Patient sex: M
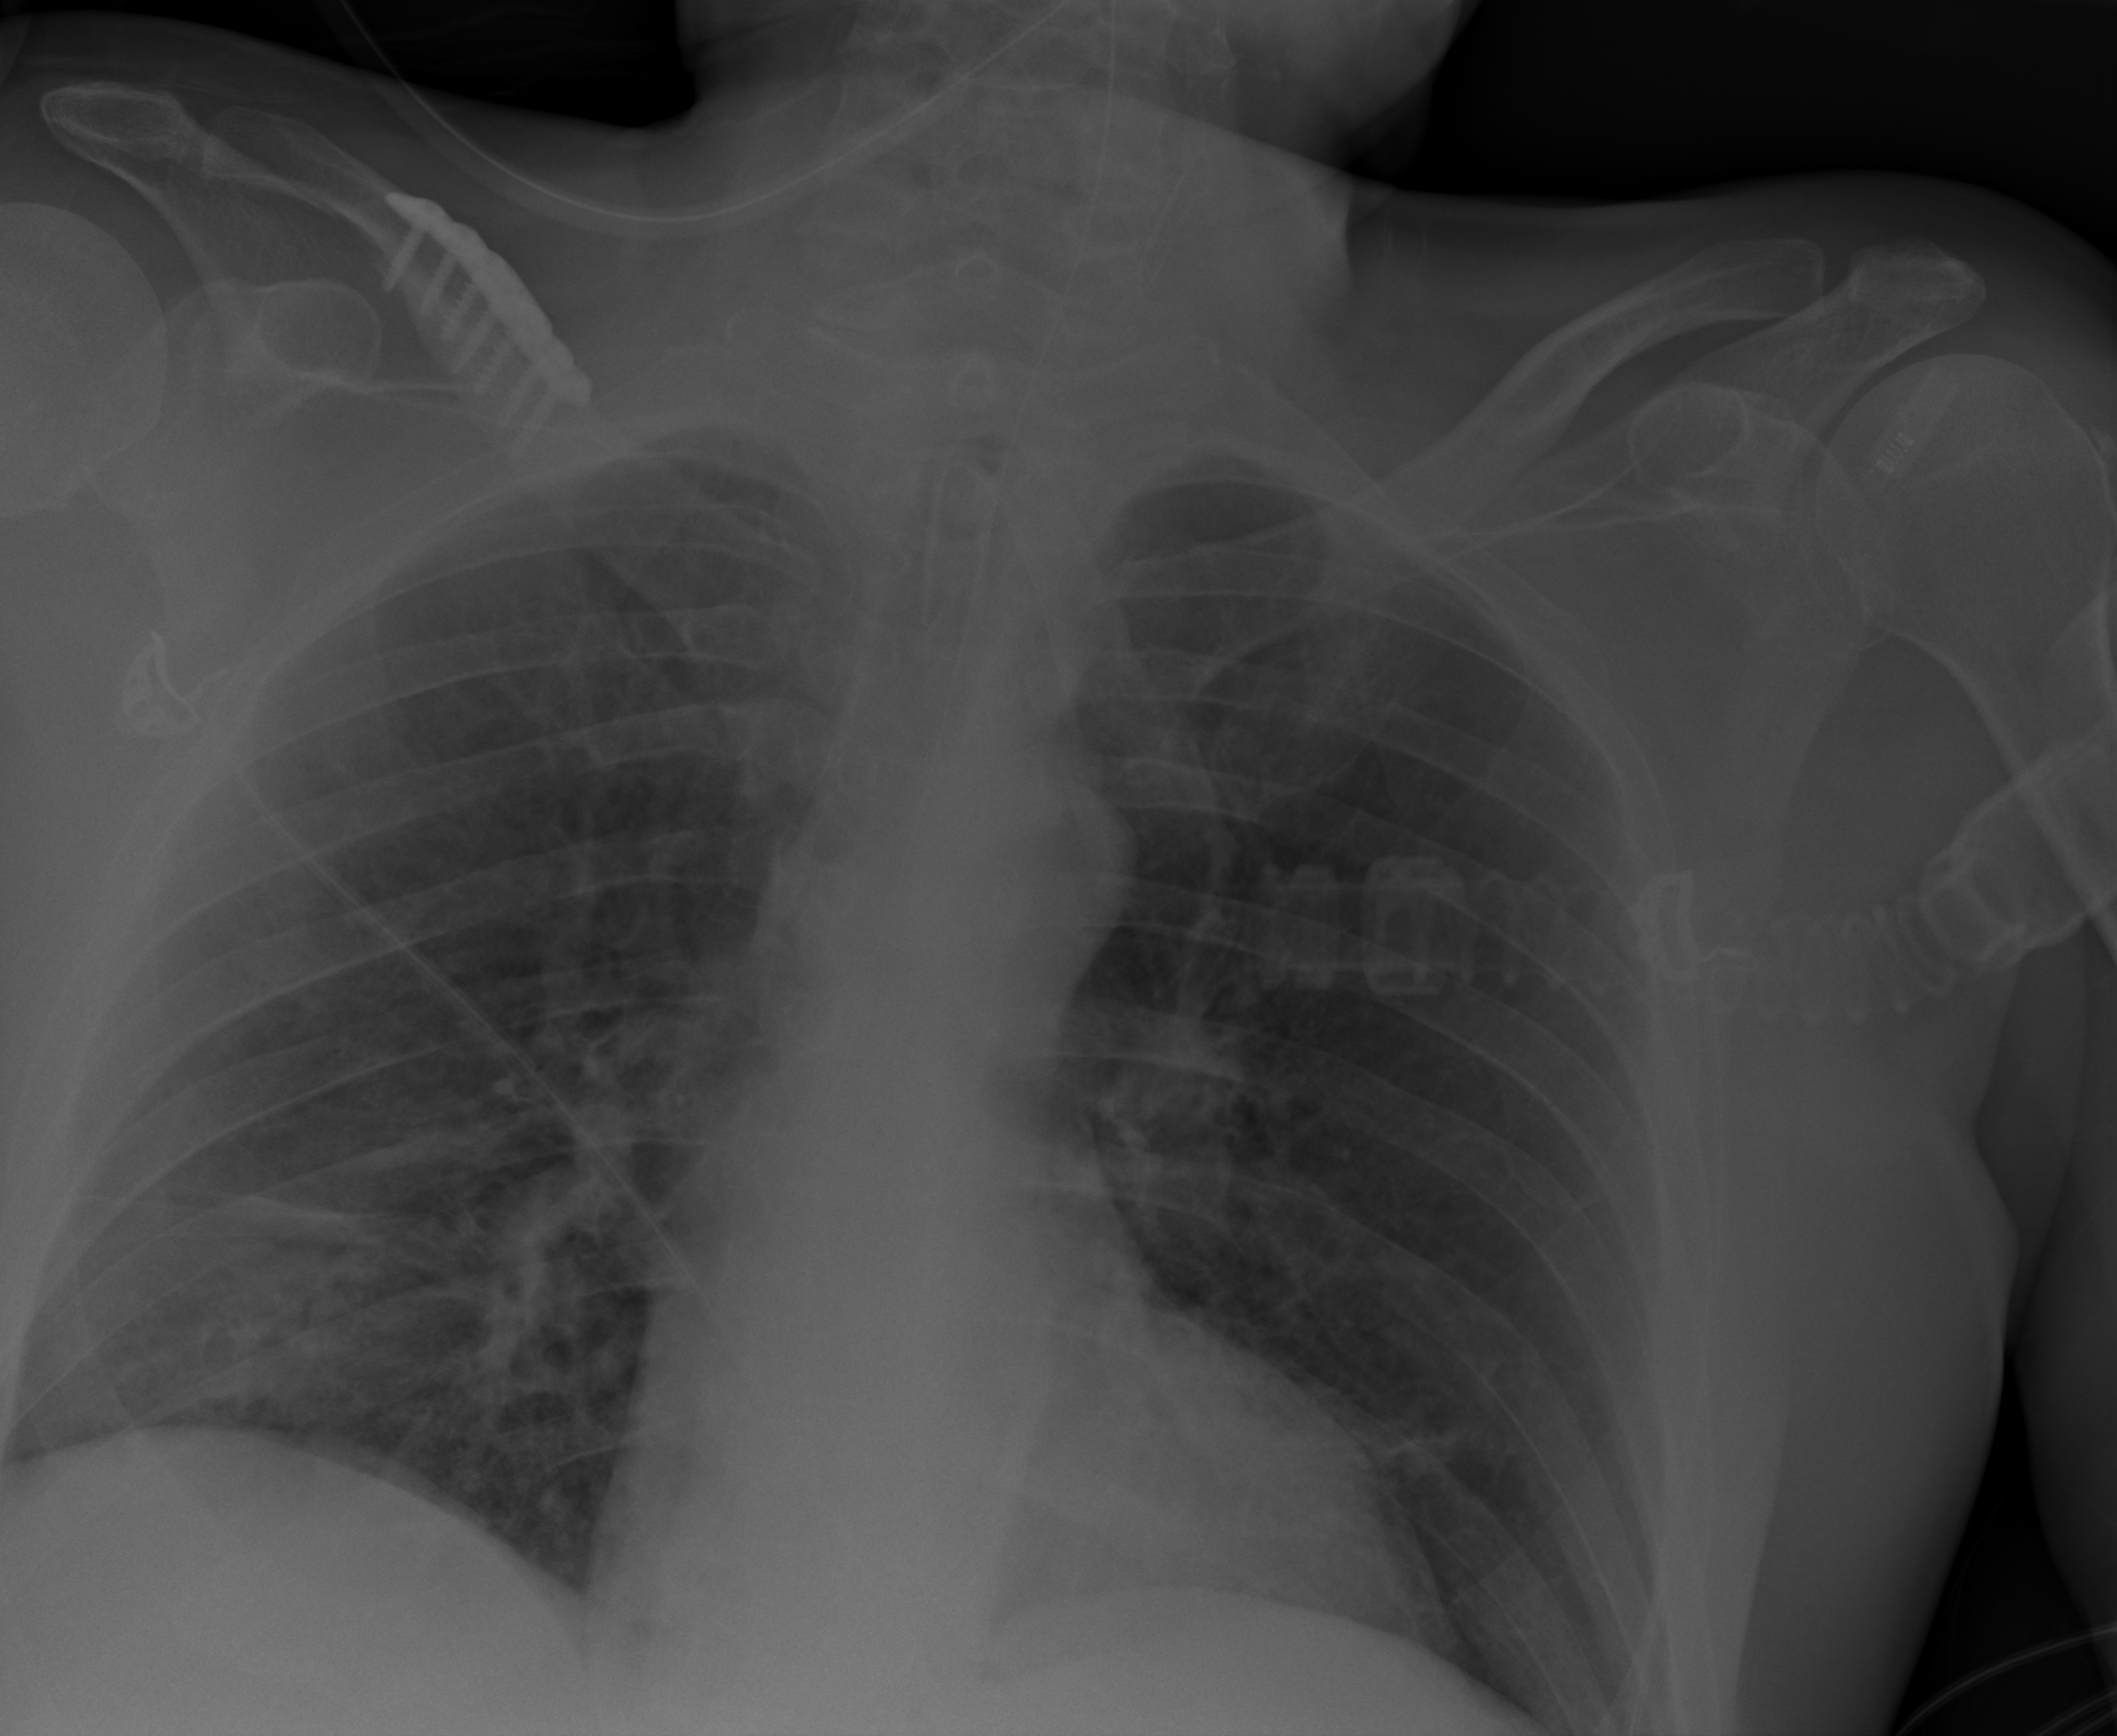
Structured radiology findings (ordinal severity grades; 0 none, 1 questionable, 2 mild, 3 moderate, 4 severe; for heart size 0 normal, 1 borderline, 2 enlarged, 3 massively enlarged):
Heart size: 0
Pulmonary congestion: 2
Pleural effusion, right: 0
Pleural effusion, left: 0
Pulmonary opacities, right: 2
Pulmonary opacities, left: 0
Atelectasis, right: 2
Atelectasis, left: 0